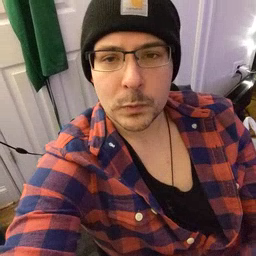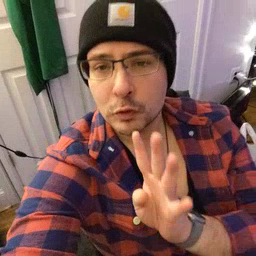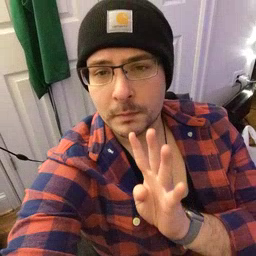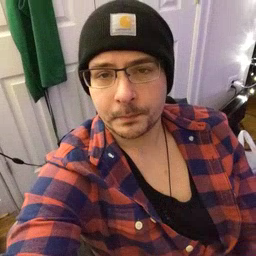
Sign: talk